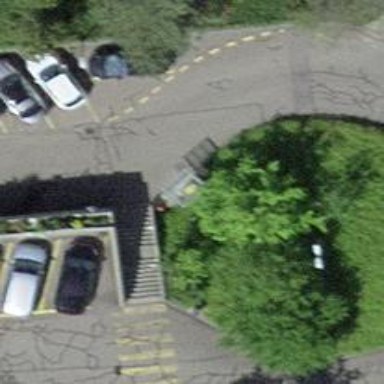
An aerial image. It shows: Set of steps on the road.